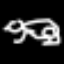
Label: frog